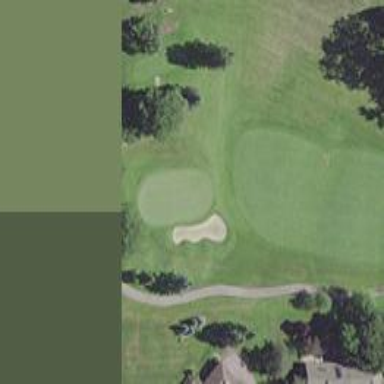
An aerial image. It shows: View of golf hole.